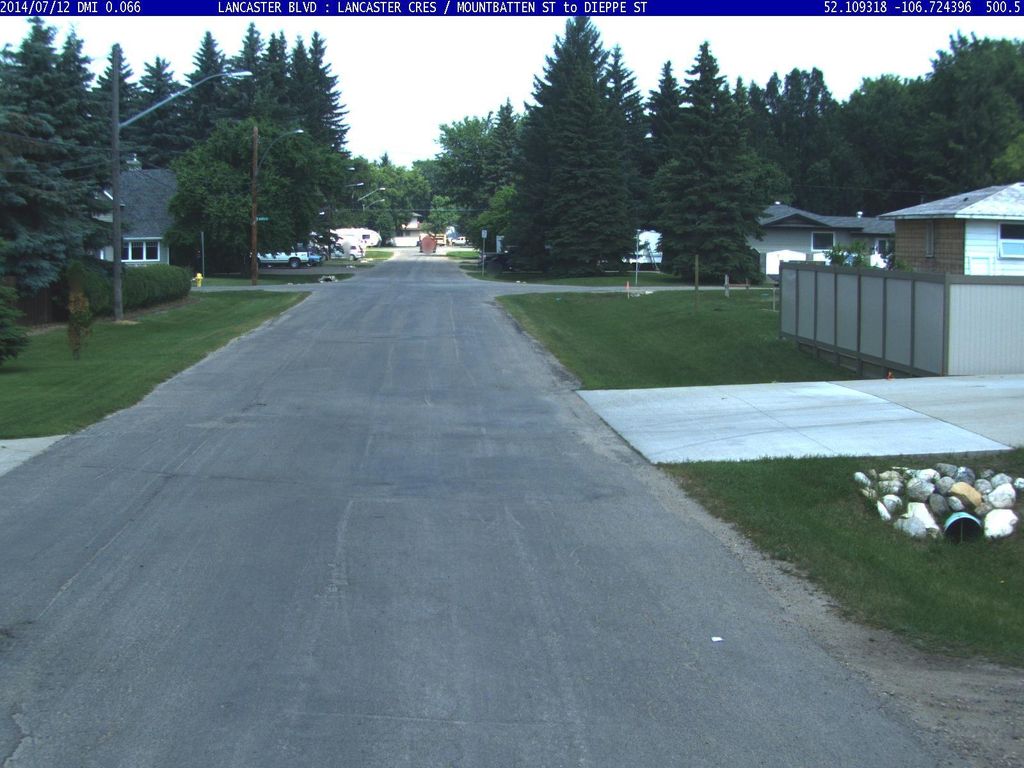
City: saskatoon